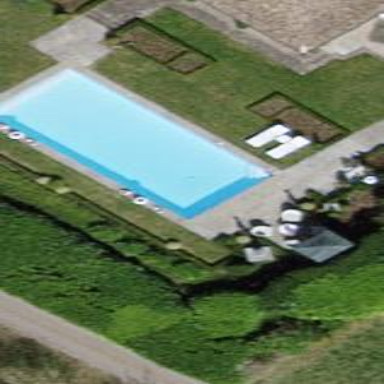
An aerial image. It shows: Swimming pool located in leisure land.